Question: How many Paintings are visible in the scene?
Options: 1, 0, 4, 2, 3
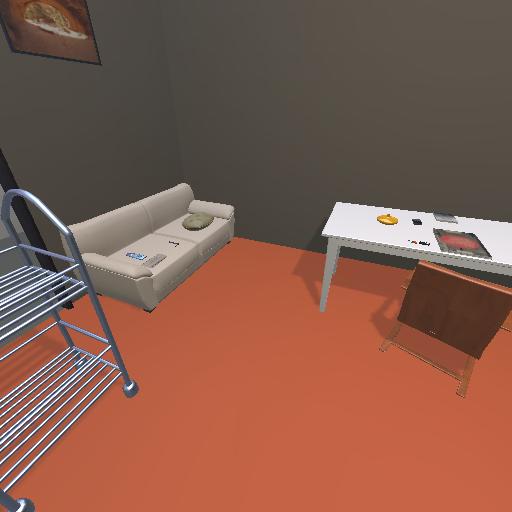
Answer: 1